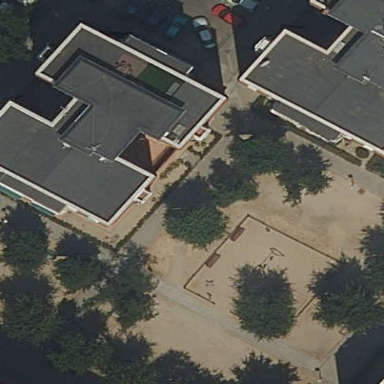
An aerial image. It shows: Sandpit at the playground.